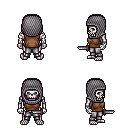
a pixel art fantasy rpg character, male body template, skeleton, brown sleeveless shirt, metal pants, plain hairstyle, chain hood, dagger, four views (front, back, left, right), 2x2 character sprite sheet, small pixel art, hard edges, no anti-aliasing